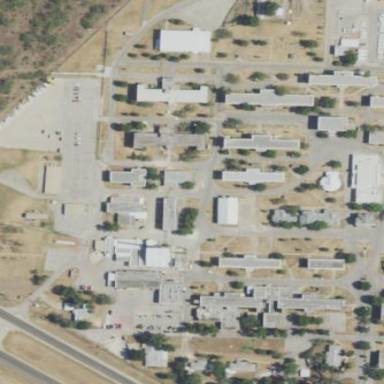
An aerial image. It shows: Healthcare facility identified as hospital.